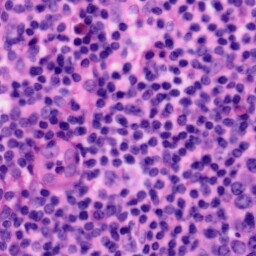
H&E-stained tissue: Tonsil